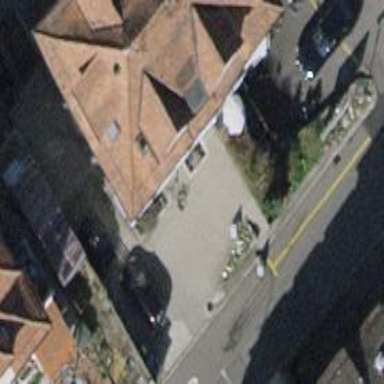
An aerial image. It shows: Convenience shop.